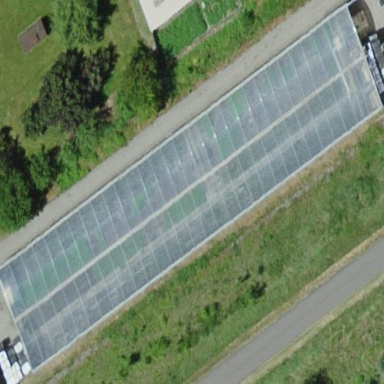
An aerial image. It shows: Greenhouse.